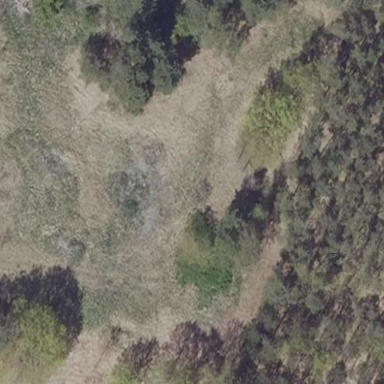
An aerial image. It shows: Landscape with heath vegetation.